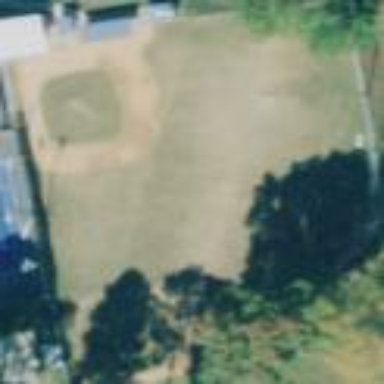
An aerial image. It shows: Baseball pitch for leisure land activities.